Interaction volume radius: 5 \u00c5
Interaction volume height: 15 \u00c5
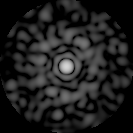
Disorder parameter: 0.8503